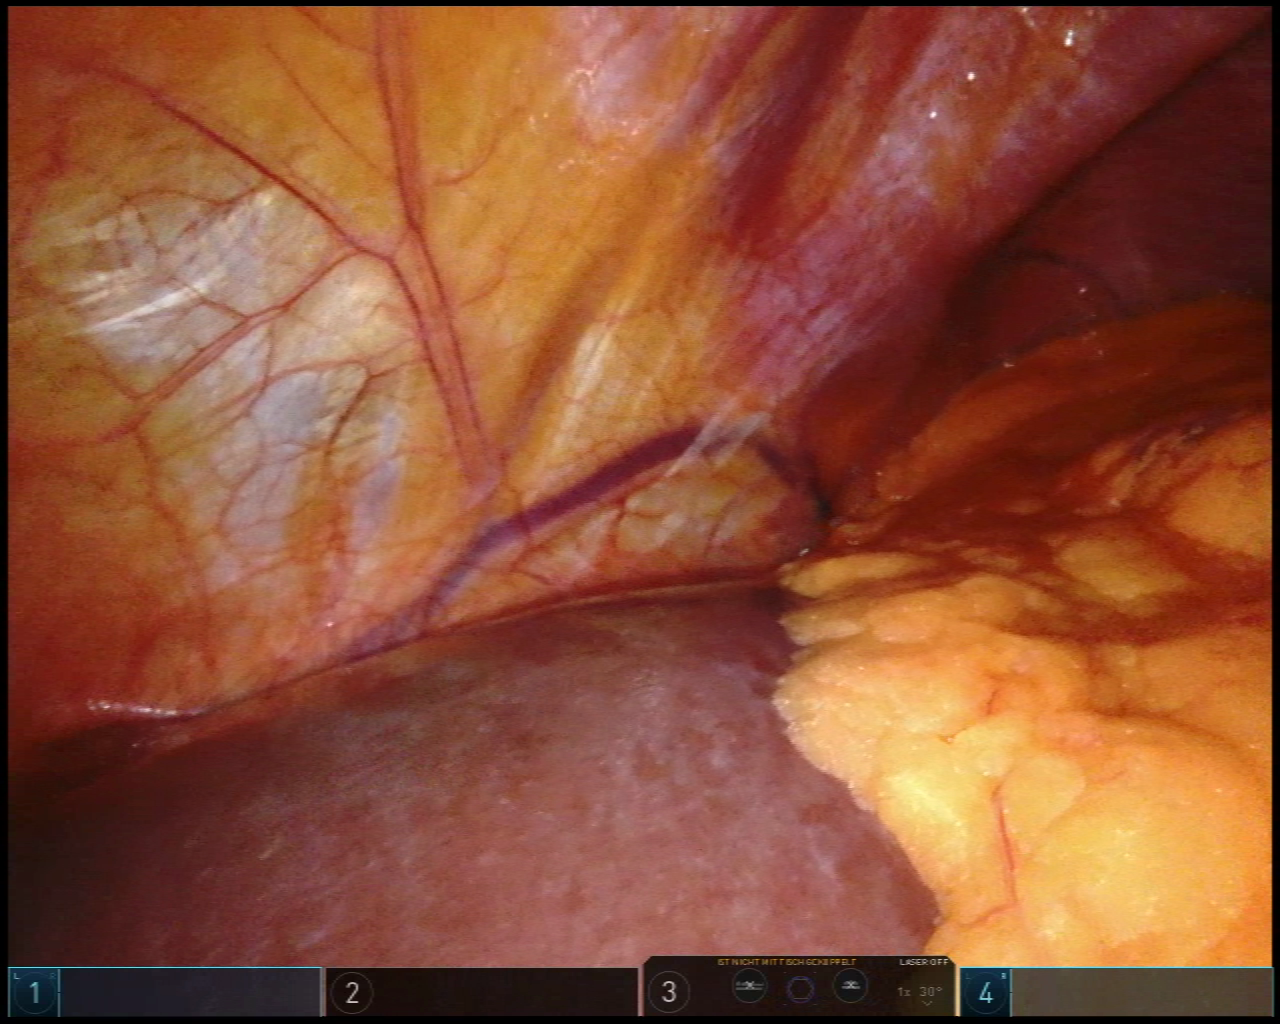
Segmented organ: liver
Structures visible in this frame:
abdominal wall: yes
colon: no
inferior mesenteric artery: no
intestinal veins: no
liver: yes
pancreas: no
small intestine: no
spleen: no
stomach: no
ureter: no
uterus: no
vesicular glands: no